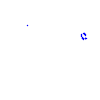
Particle: proton